Aerial crown-view tile of a tropical tree (Barro Colorado Island, Panama), acquired 20250512:
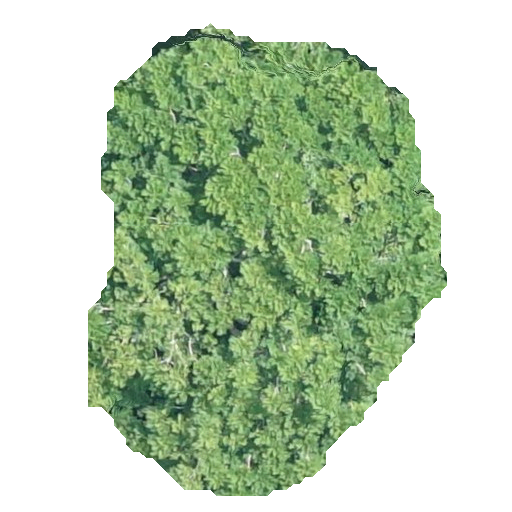
Species: Jacaranda copaia
GBIF accepted scientific name: Jacaranda copaia
Crown area: 185.543 m²